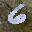
Label: 6